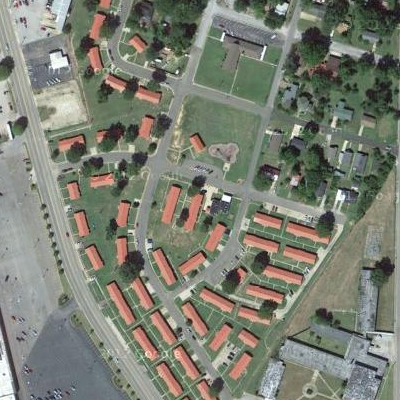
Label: fResident